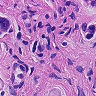
Metastatic tissue present: yes